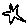
Label: star